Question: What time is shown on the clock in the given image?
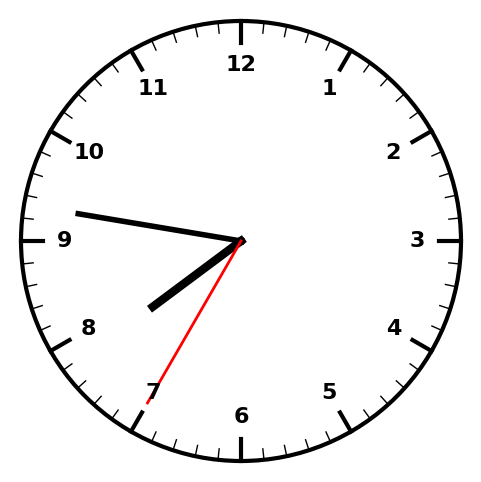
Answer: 07:46:35